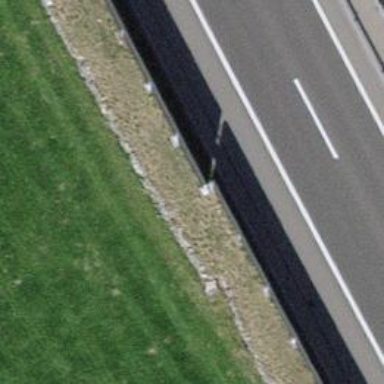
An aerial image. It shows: Noise barrier wall.